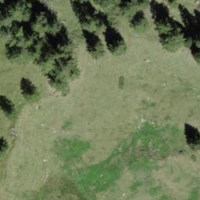
EUNIS habitat code: 26
Species observed at this site:
Viola calcarata